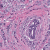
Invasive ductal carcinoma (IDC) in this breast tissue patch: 1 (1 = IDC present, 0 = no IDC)